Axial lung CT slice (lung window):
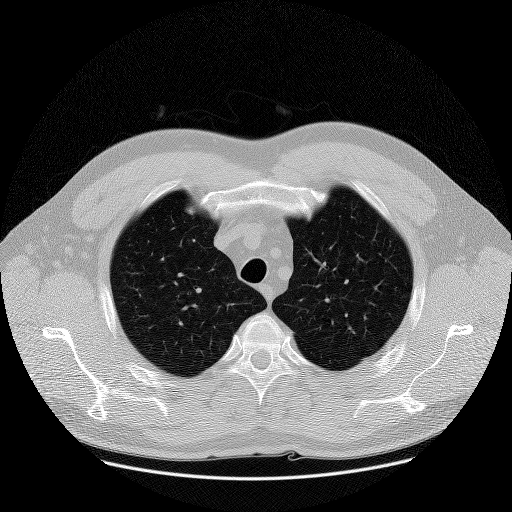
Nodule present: no